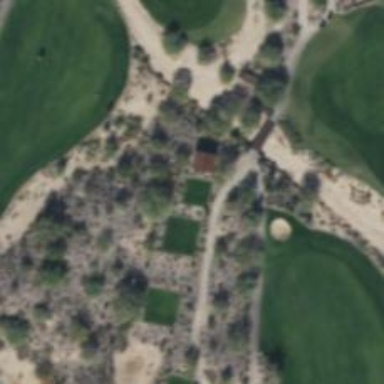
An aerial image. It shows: Grassy area designated as golf tee.